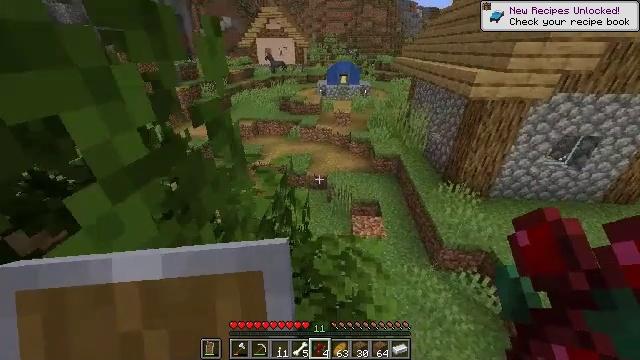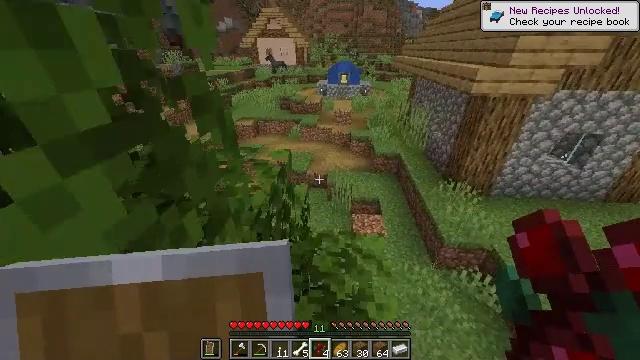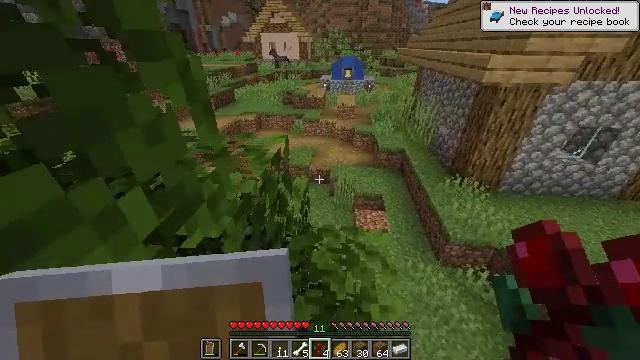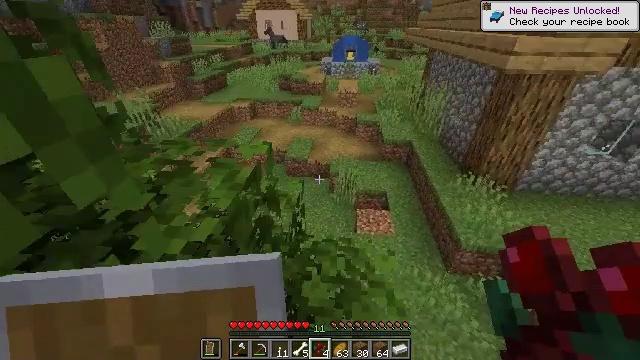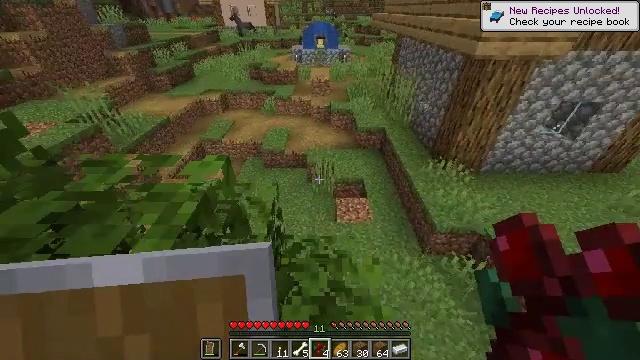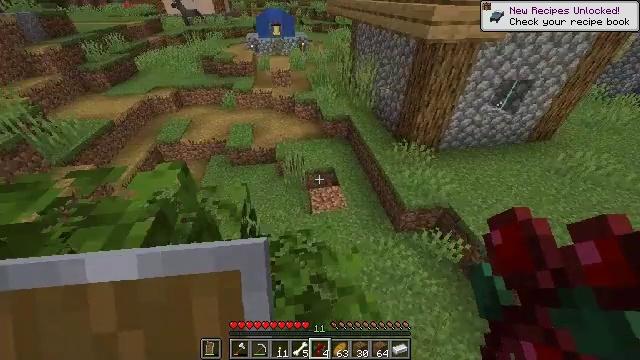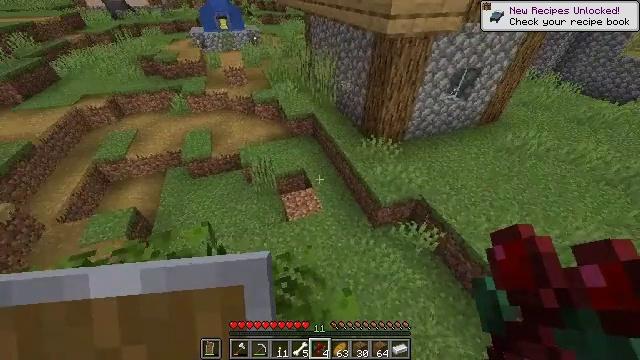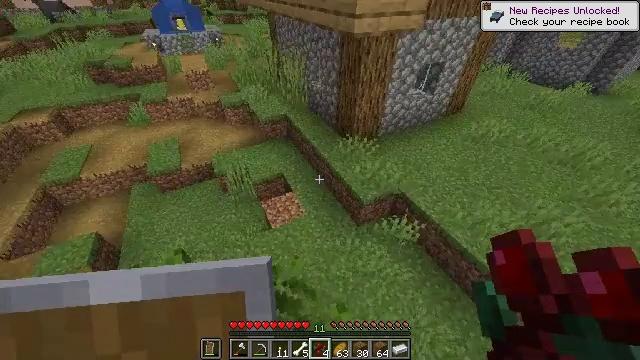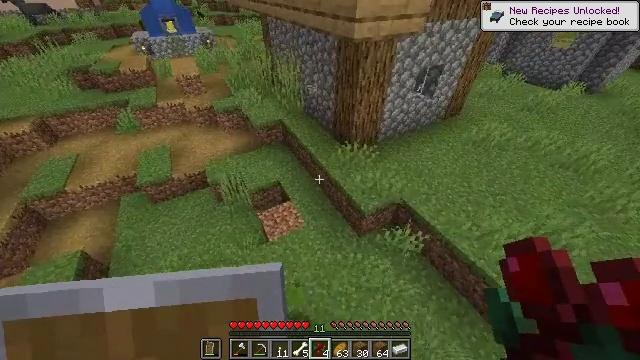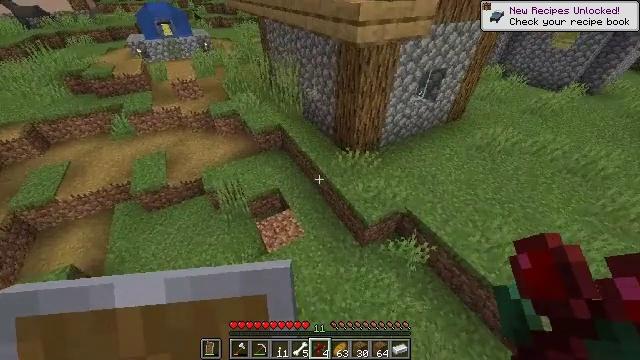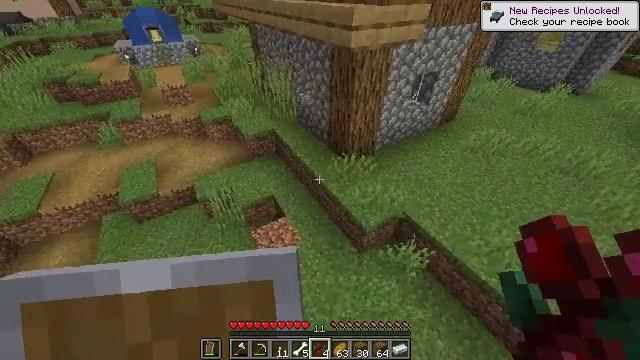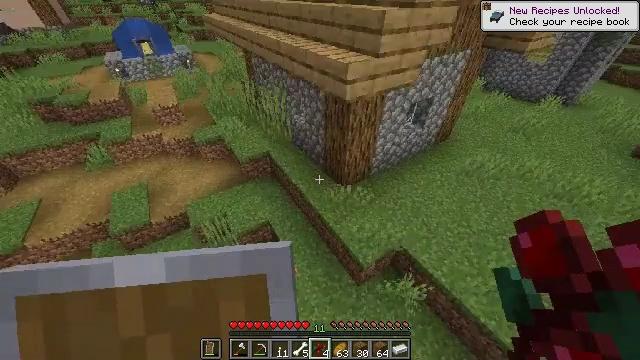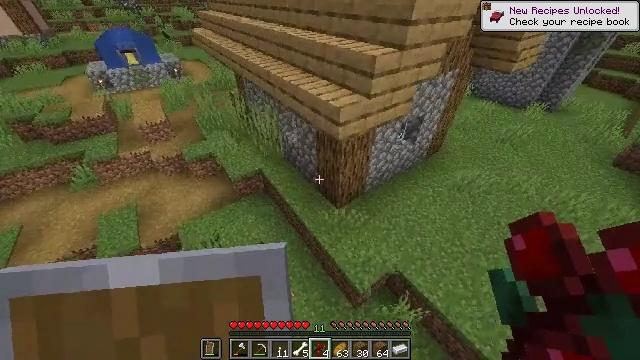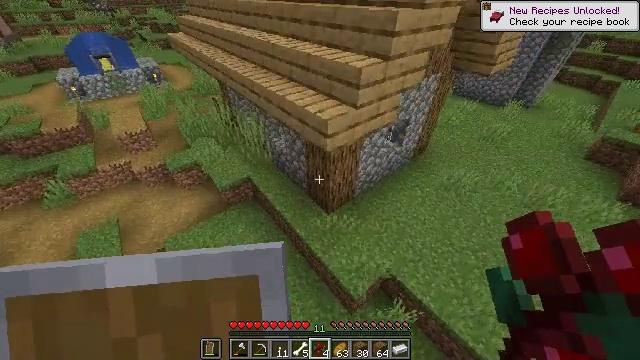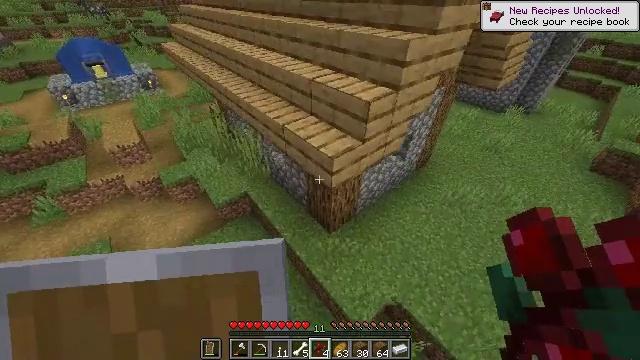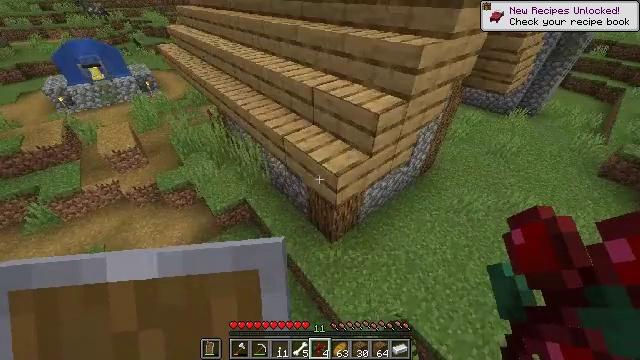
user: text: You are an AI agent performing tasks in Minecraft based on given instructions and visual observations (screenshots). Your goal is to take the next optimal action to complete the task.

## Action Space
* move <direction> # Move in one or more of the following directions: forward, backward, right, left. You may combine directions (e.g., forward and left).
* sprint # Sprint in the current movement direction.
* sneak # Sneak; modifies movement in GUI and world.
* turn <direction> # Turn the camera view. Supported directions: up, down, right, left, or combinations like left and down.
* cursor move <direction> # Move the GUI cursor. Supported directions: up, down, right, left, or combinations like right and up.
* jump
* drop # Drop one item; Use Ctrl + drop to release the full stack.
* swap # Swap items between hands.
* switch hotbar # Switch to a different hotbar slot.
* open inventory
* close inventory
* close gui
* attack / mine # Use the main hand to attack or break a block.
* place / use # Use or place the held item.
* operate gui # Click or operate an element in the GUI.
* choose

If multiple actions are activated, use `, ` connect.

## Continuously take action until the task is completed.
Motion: motion action
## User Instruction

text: Mine the cartography table.
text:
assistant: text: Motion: move forward, sprint
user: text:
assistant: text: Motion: move forward, sprint
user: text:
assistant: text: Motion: move forward, sprint, turn down
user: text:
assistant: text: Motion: move forward, sprint, turn right and down
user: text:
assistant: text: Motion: move forward, sprint, turn right and down
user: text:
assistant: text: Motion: move forward, sprint, turn right and down
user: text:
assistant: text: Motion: move forward, sprint, turn right
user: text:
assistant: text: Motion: move forward, sprint, turn right
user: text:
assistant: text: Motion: move forward, sprint
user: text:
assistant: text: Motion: move forward, sprint, turn right, jump
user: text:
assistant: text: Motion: move forward, sprint, turn right, jump
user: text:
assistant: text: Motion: move forward, sprint, turn right, jump
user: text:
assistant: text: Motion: move forward, sprint, turn right, jump
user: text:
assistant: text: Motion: move forward, sprint, jump
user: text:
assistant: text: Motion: move forward, sprint, jump
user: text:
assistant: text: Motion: move forward, sprint, jump
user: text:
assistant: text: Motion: move forward, sprint
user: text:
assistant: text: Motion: move forward, sprint
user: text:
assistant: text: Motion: move forward, sprint, turn left and up
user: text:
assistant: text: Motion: move forward, sprint, turn left and up
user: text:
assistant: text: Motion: move forward, sprint, turn left
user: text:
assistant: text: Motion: move forward, sprint, turn left
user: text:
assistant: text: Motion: move forward, sprint, turn left
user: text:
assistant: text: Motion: move forward, sprint, turn left and up
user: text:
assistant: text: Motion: move forward, sprint, turn left
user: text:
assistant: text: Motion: move forward, sprint, turn left
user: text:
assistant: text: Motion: move forward, sprint
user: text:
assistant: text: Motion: move forward, sprint
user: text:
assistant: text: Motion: move forward, sprint
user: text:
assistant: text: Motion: move forward, sprint